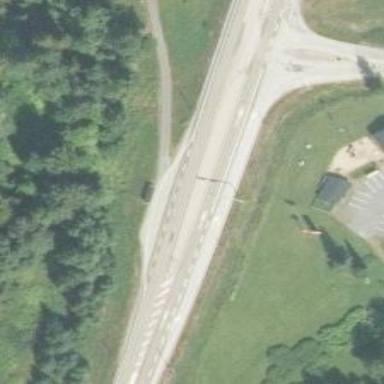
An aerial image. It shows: Trunk highway.